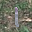
Label: 1